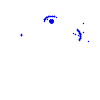
Particle: pion